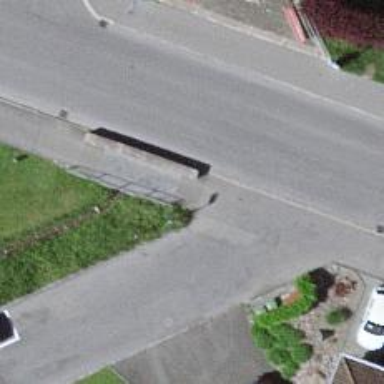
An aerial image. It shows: Bus stop with platform for public transport.